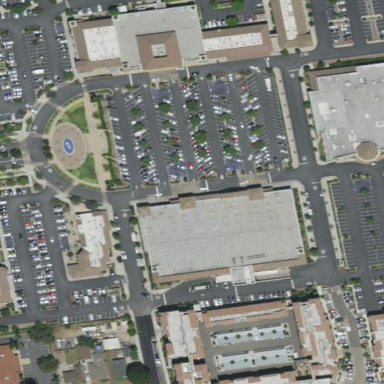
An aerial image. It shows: Retail area.